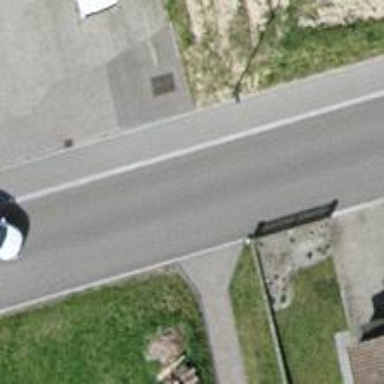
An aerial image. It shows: Post box is visible.